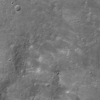
Label: not_dusty